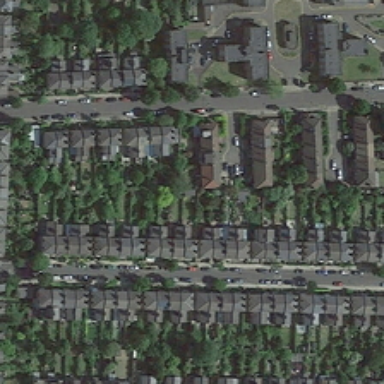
Many buildings and green trees are in a dense residential area .